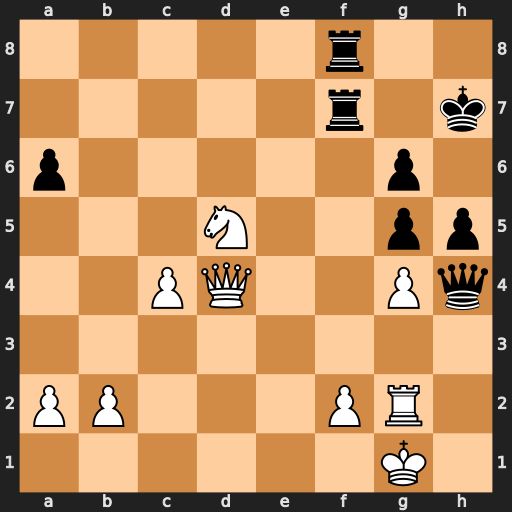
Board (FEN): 5r2/5r1k/p5p1/3N2pp/2PQ2Pq/8/PP3PR1/6K1
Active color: w
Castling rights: -
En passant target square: -
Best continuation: Rh2 Rf4 Qxf4 Rxf4 Rxh4